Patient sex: F
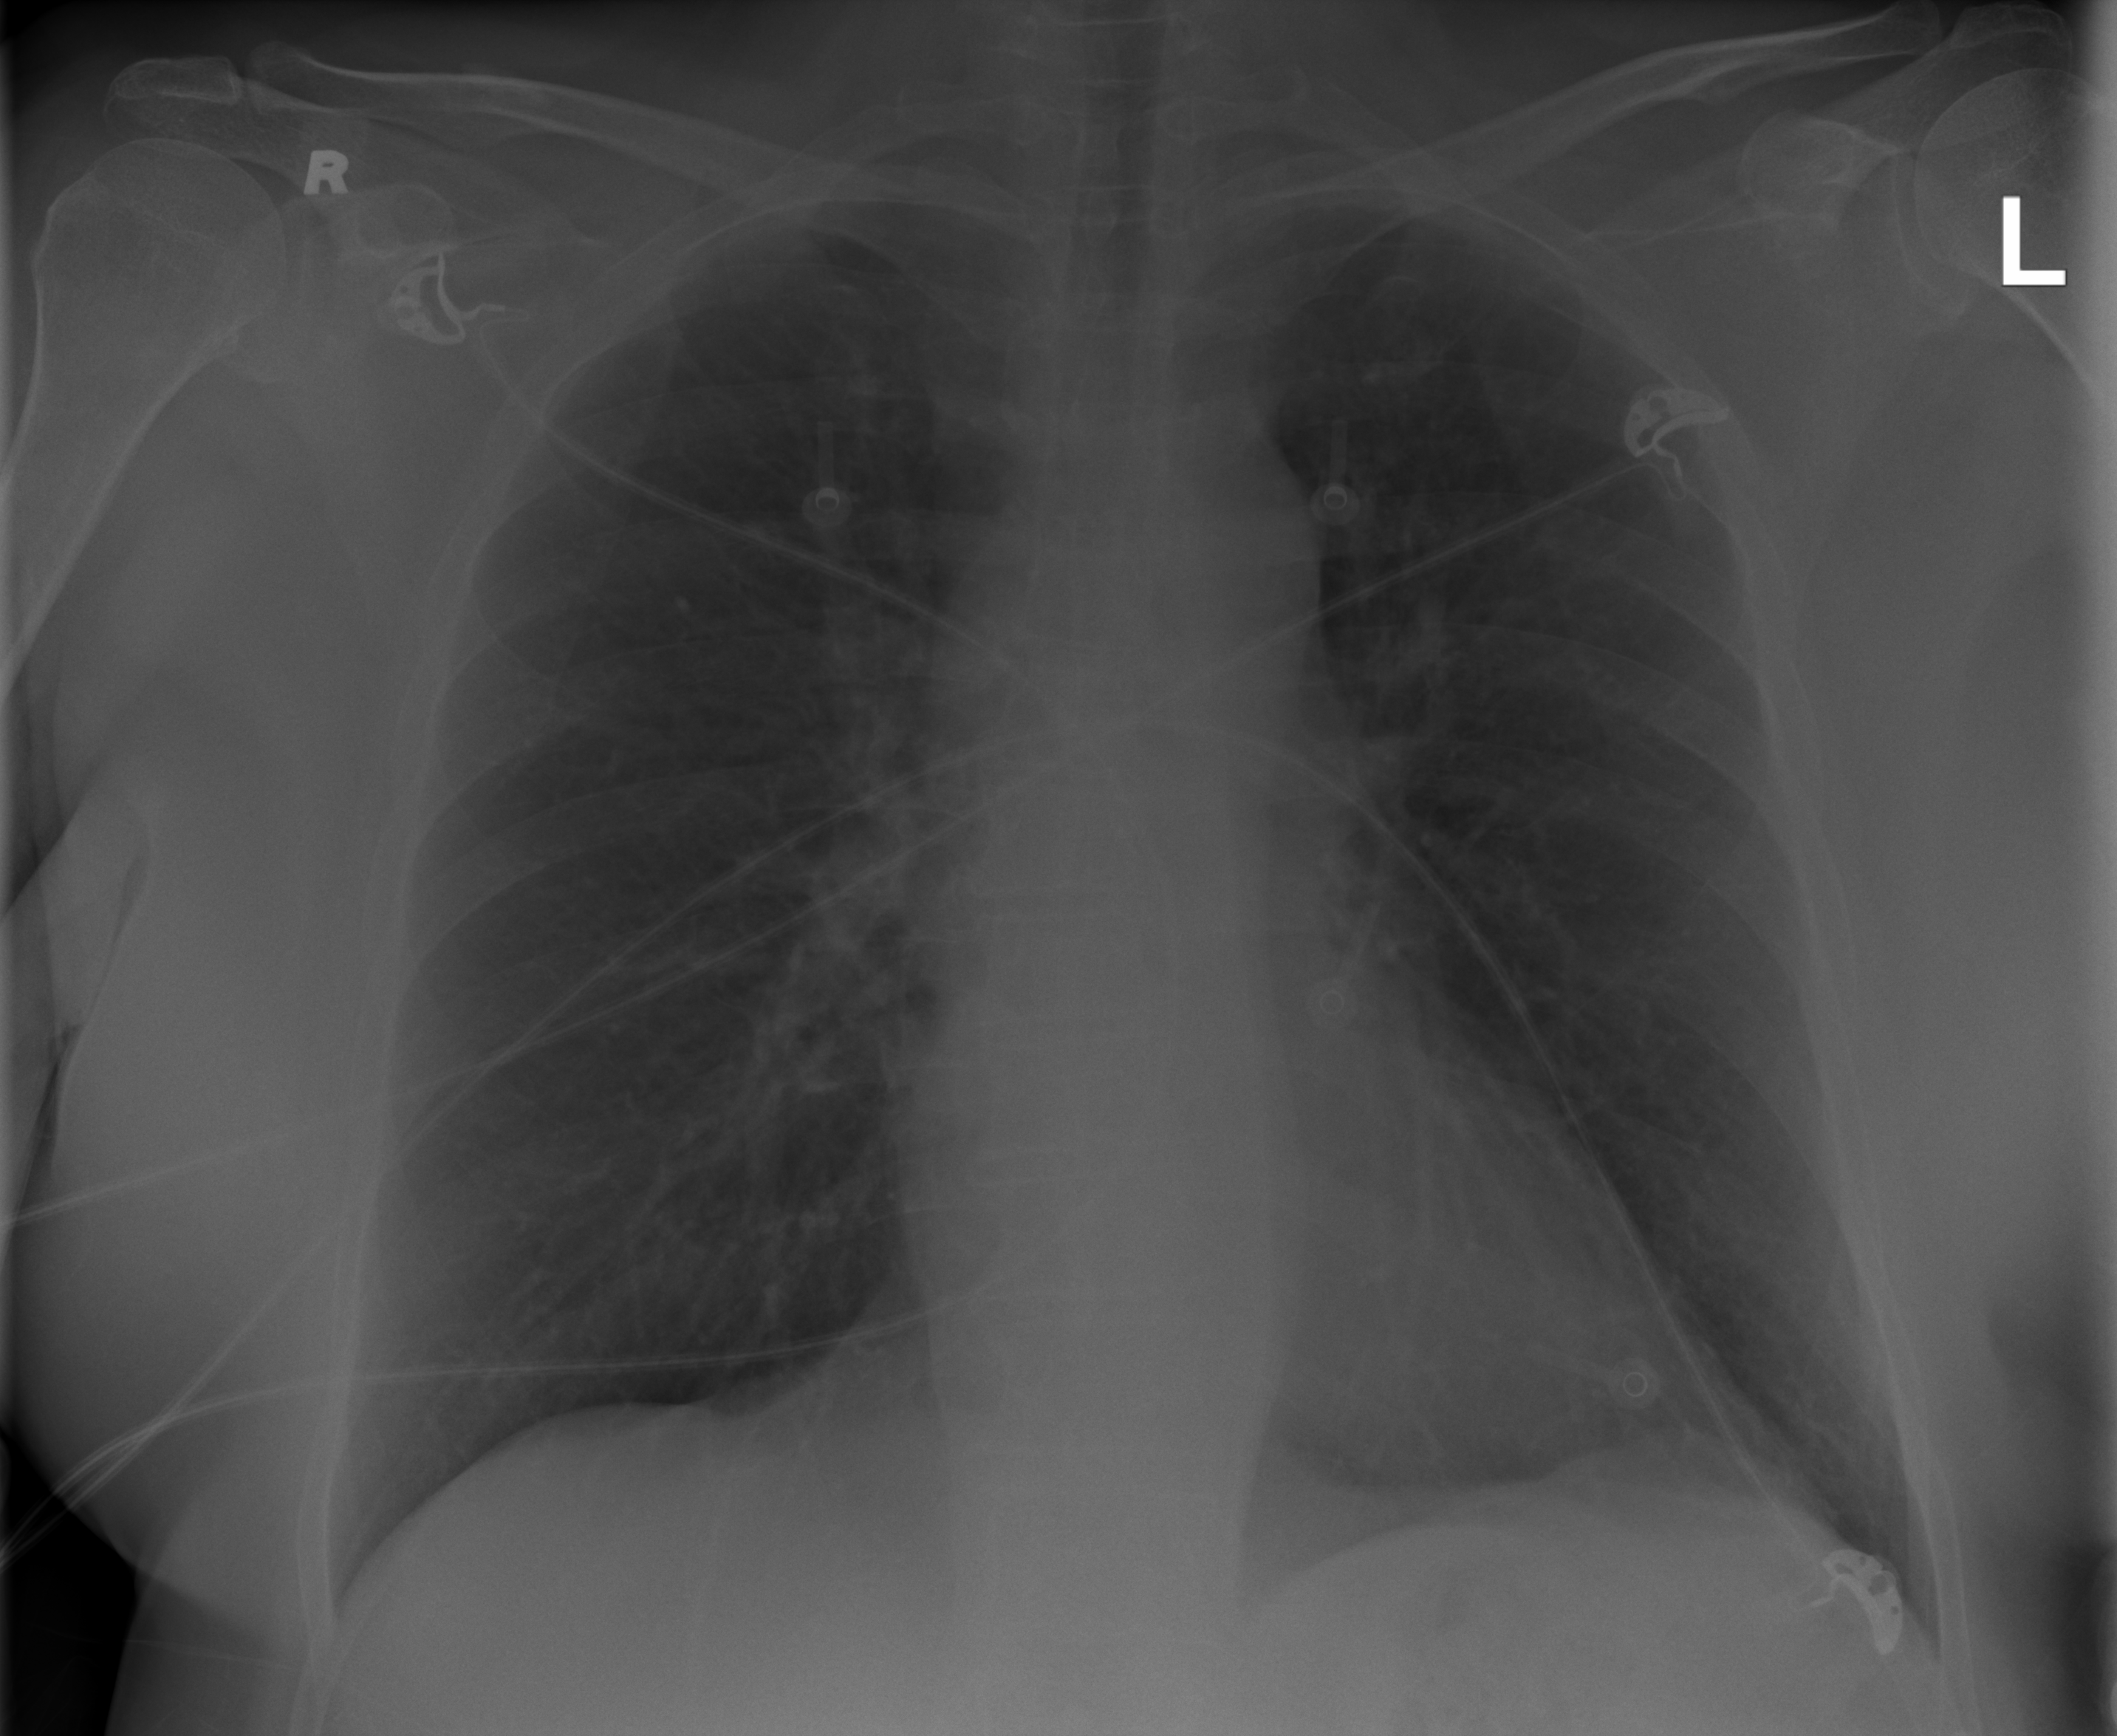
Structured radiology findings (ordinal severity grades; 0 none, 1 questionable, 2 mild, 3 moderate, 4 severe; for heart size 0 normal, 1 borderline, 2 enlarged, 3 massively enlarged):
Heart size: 0
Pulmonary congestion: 2
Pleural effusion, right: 0
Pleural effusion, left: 0
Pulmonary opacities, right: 0
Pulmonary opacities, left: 0
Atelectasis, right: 0
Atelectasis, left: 0